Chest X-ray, AP view. Patient: 22 years old, sex F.
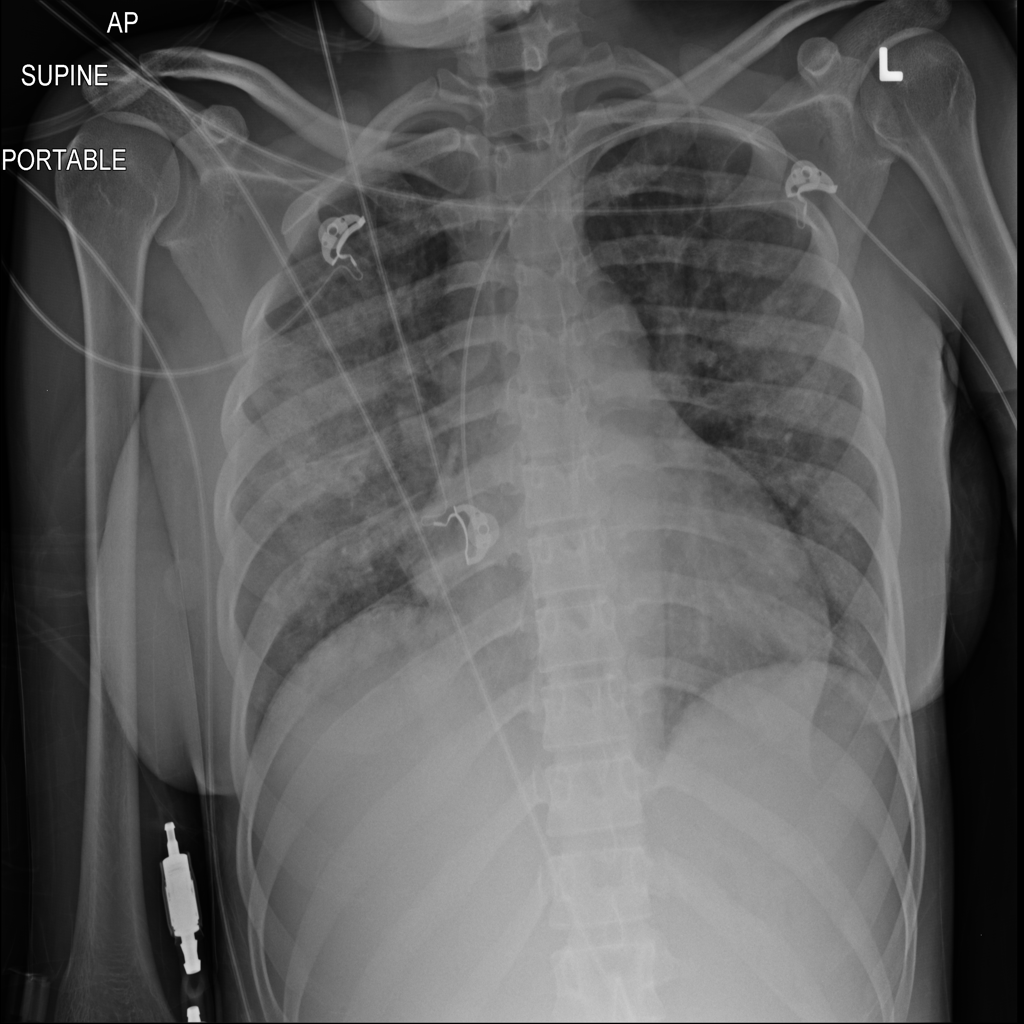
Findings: No Finding